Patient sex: M
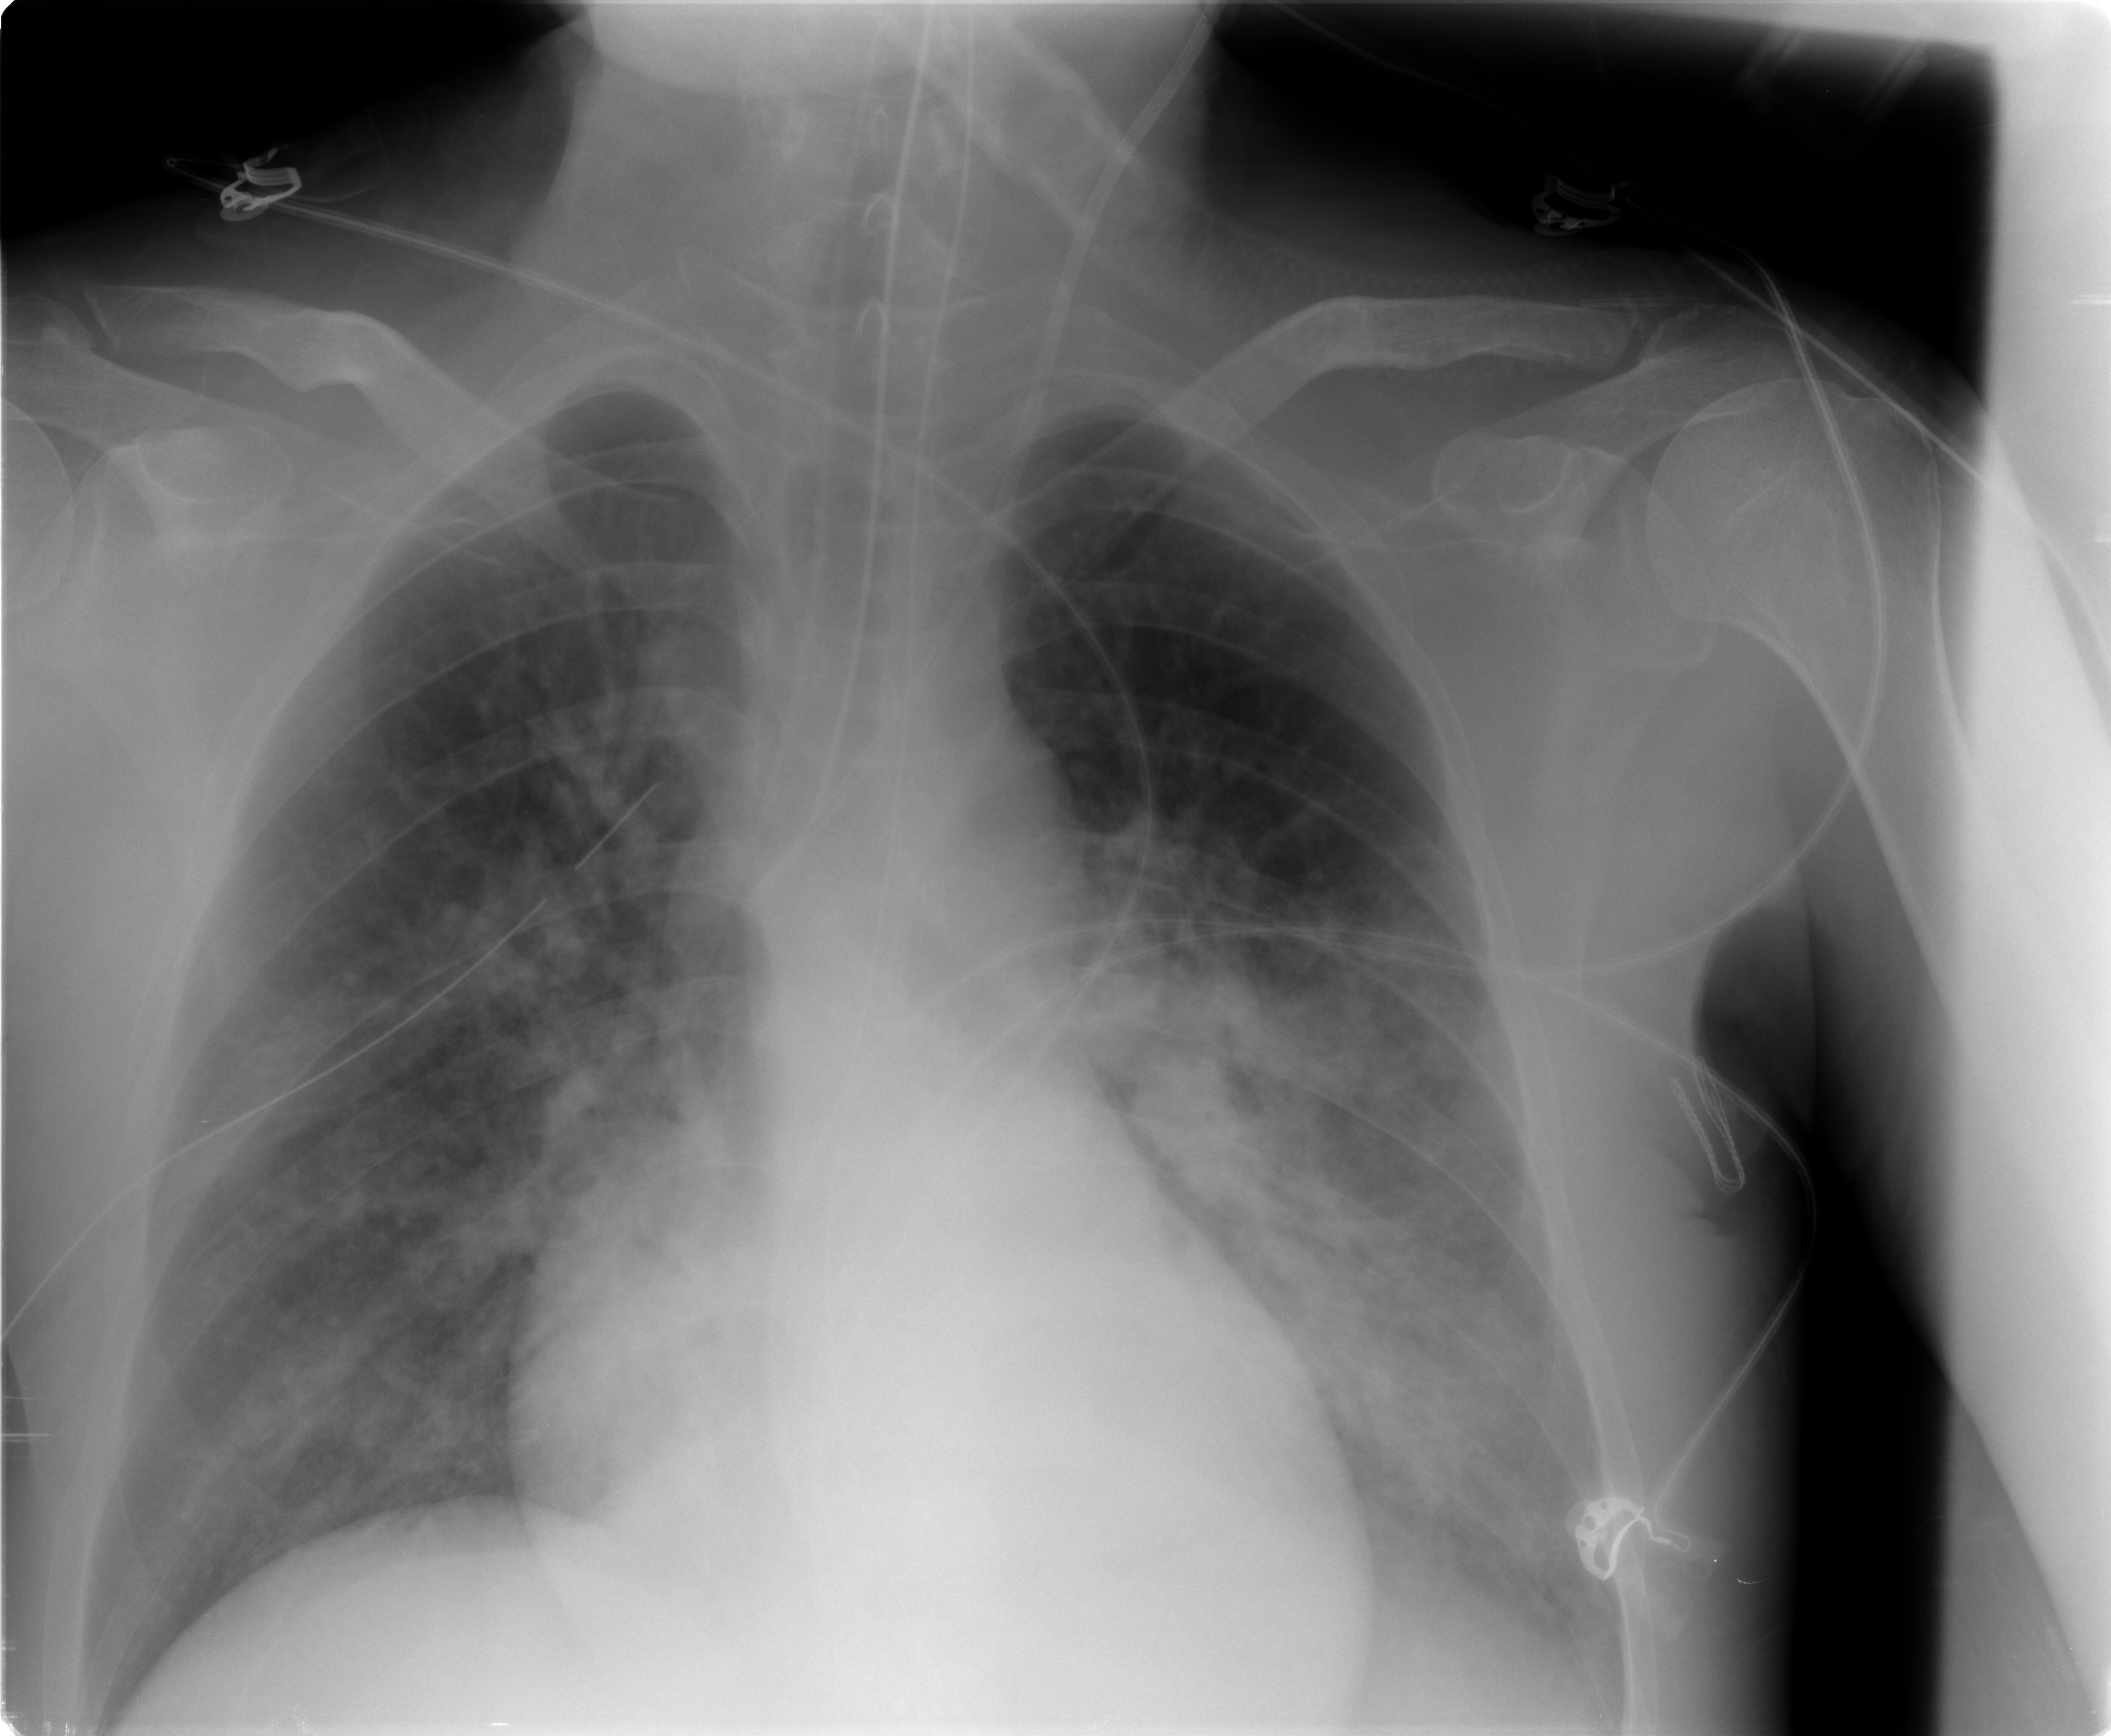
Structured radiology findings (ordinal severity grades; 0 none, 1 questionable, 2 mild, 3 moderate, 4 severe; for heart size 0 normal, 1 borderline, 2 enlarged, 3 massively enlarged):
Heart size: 0
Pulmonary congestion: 3
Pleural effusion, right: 0
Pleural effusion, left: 0
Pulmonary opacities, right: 3
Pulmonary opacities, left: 3
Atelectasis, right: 2
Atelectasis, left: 2